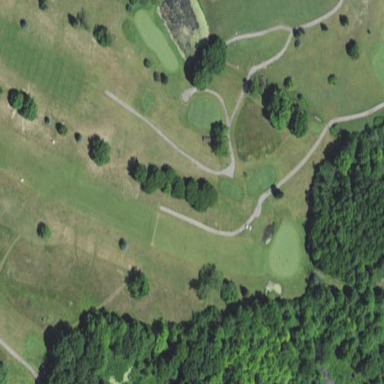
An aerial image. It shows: Rough area on grassy golf course.